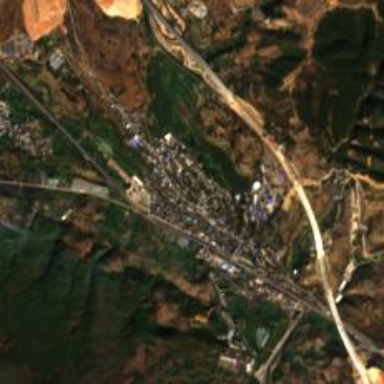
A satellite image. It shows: Ethnic township within town.